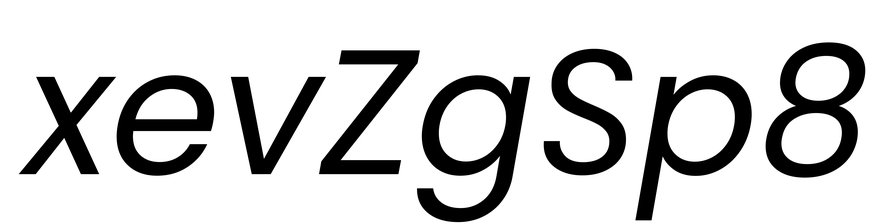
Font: Poppins-Italic